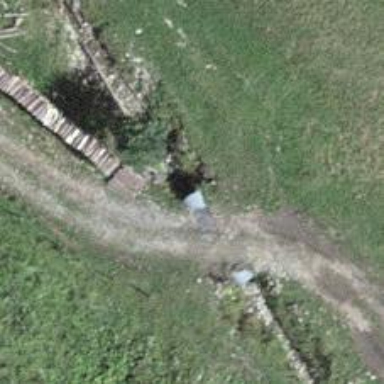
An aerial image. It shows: Culvert tunnel.